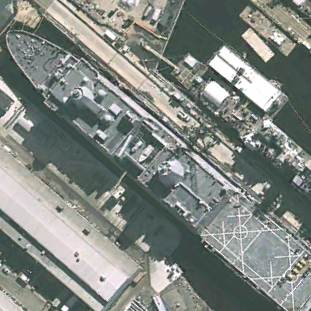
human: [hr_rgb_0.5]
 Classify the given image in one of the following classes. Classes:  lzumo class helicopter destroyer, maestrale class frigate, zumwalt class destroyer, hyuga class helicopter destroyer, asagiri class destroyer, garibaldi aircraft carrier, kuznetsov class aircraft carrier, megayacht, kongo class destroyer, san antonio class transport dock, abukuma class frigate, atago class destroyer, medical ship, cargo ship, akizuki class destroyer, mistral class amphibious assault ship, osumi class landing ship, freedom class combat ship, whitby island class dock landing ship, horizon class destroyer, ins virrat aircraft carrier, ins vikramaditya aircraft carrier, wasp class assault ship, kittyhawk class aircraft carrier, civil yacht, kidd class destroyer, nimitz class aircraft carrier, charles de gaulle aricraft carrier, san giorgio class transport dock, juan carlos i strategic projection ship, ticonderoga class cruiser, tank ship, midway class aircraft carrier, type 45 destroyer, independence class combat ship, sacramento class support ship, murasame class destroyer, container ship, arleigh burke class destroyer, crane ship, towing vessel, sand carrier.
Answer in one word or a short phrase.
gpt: San Antonio class transport dock